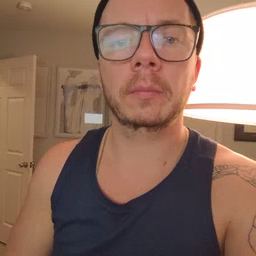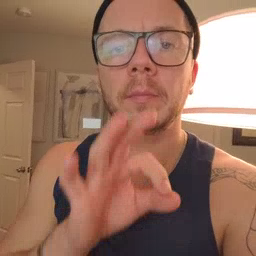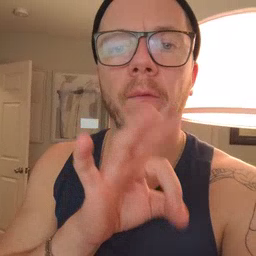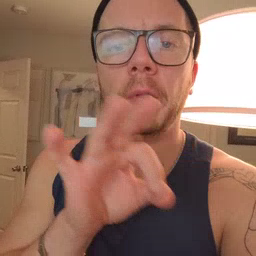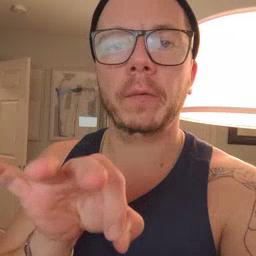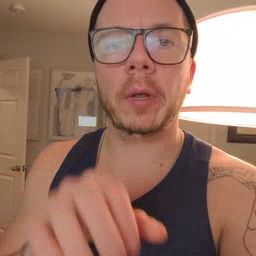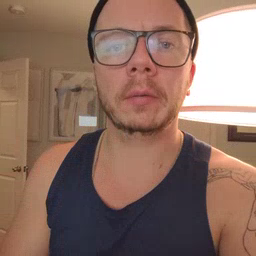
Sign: frenchfries